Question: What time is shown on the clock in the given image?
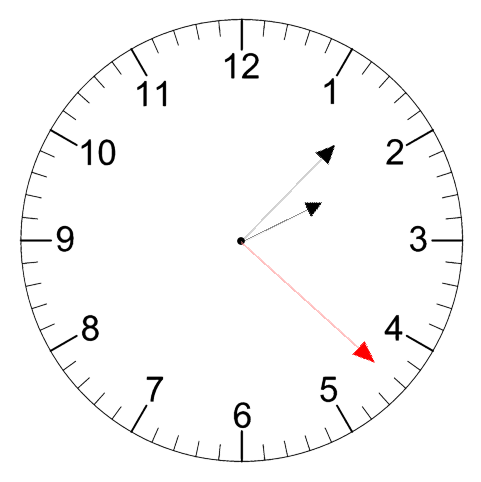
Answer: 02:07:22